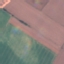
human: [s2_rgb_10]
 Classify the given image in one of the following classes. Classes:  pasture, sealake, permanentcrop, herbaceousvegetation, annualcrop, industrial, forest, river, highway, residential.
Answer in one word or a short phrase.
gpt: AnnualCrop